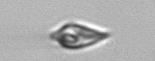
Label: Oxytoxum